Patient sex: F
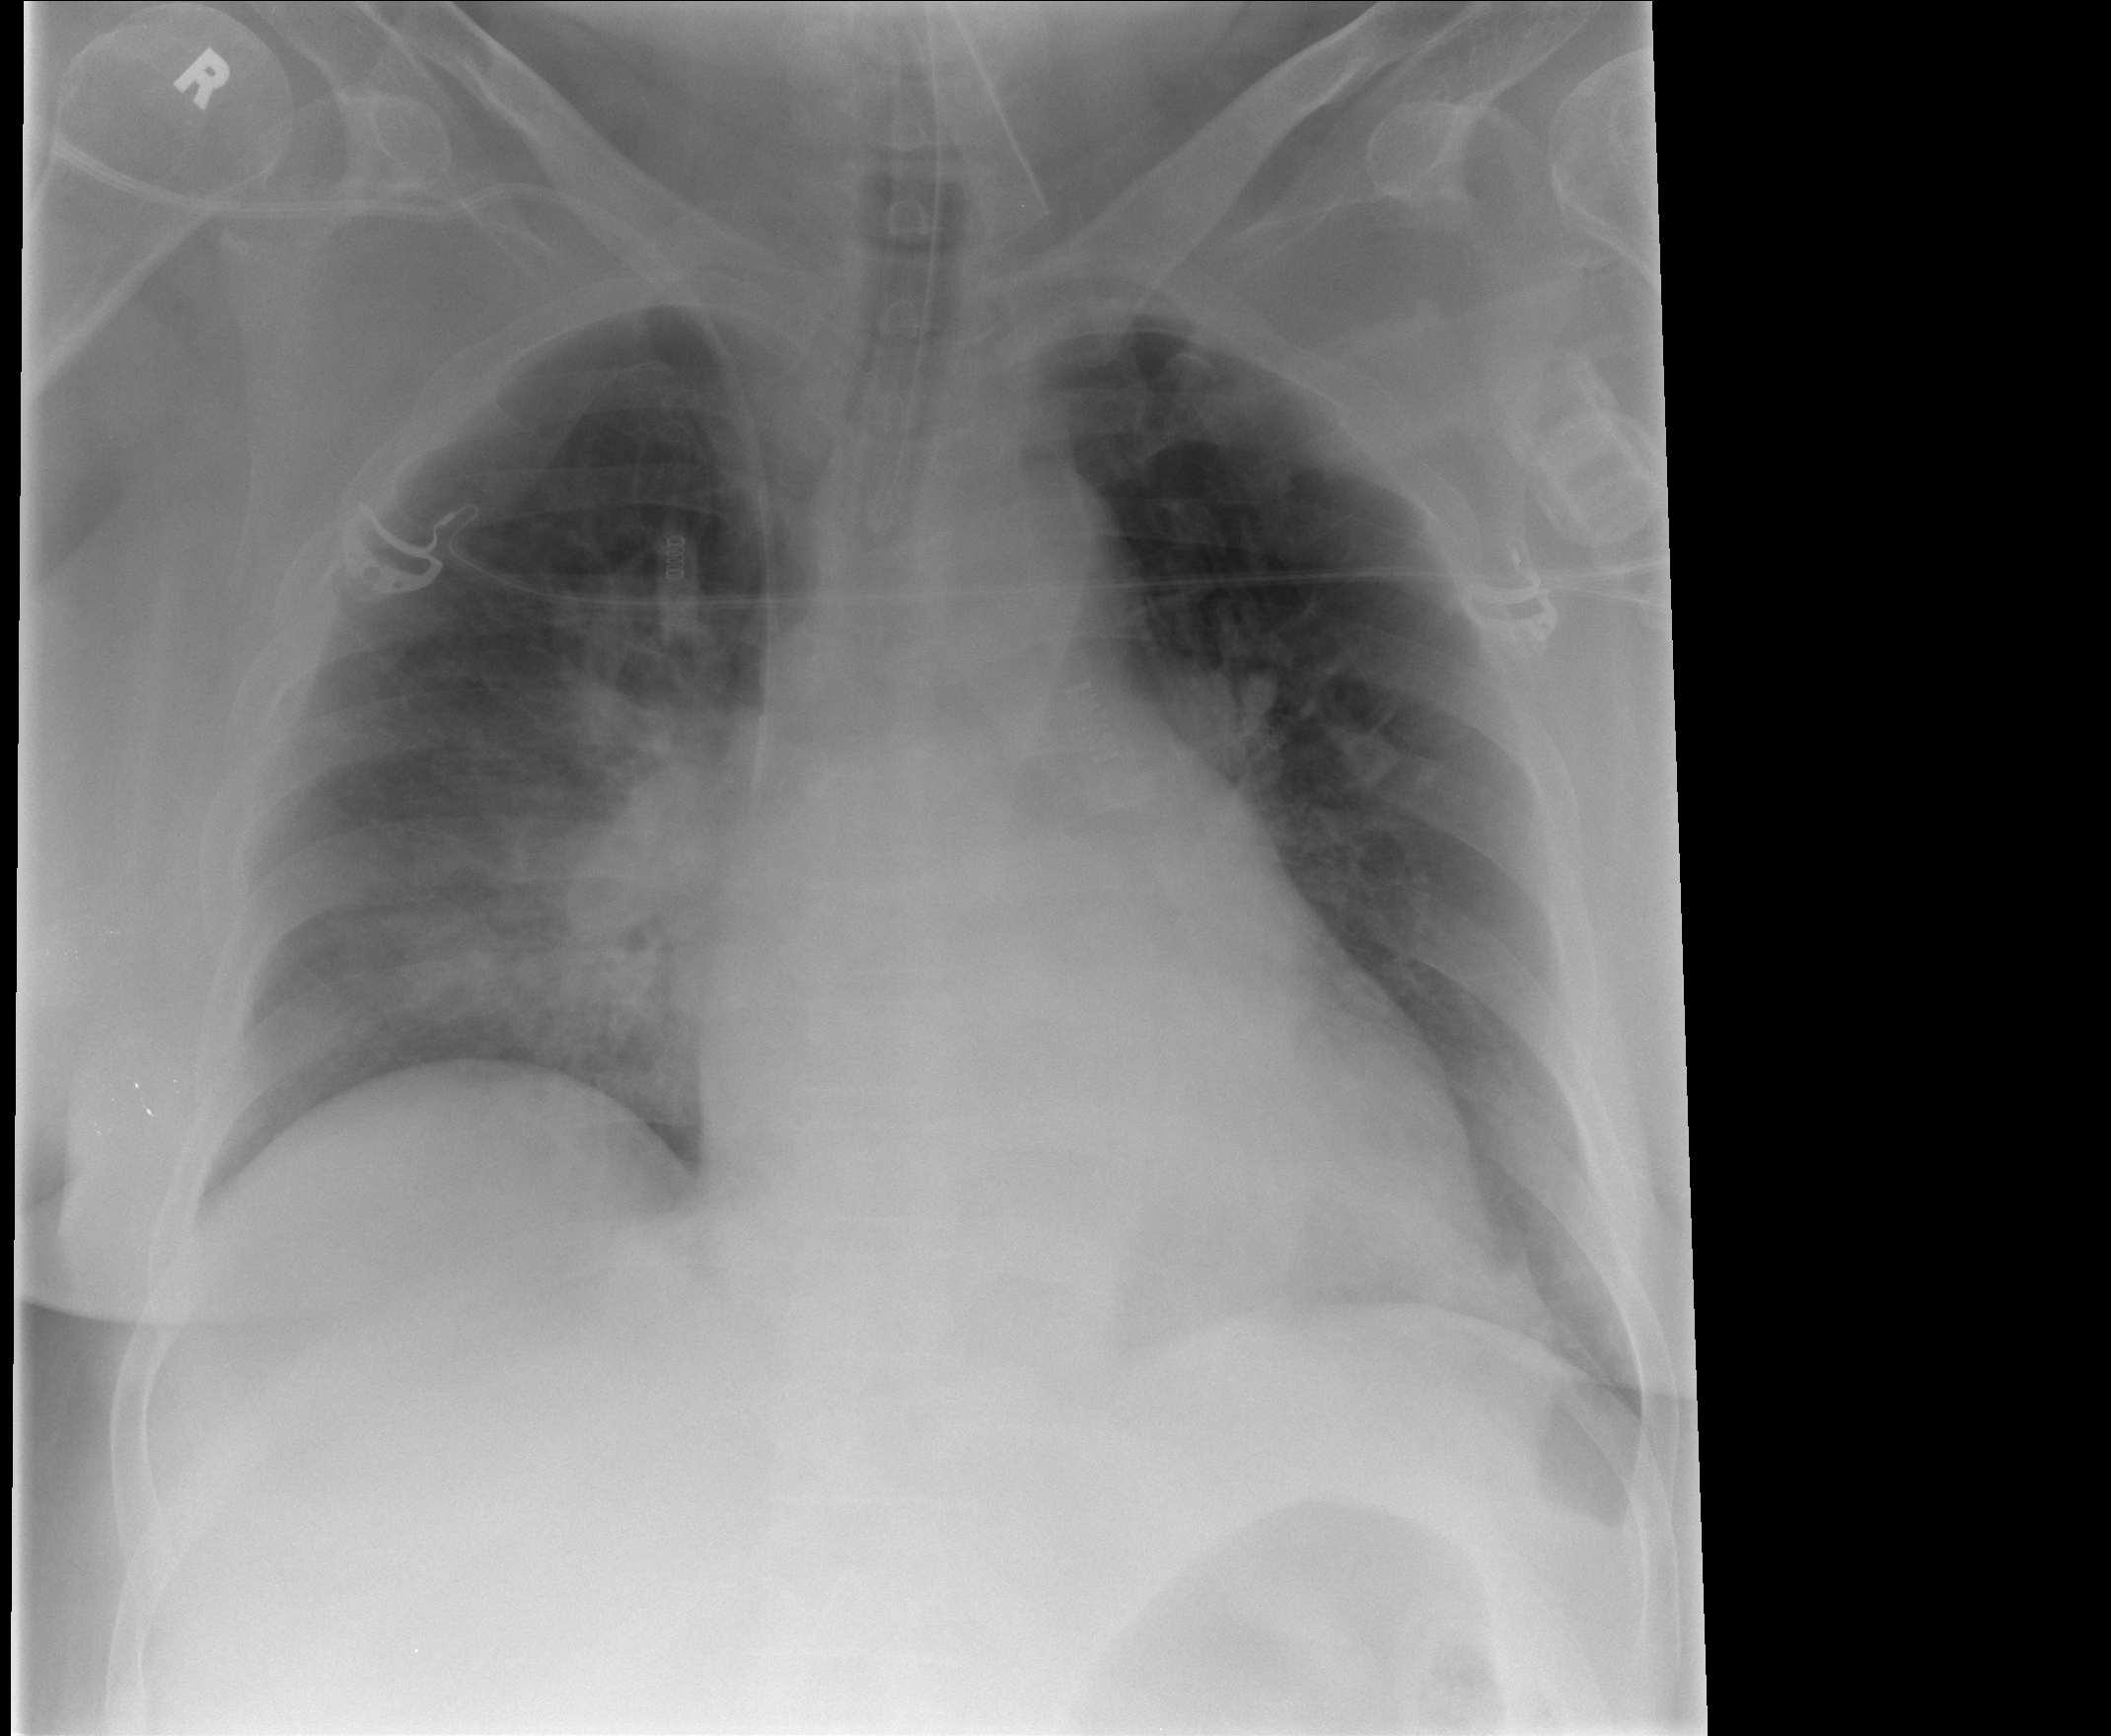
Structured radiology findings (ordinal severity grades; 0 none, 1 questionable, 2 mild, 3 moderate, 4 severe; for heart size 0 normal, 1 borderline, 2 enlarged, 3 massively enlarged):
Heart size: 2
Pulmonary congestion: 2
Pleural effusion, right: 0
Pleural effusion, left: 0
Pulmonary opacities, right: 2
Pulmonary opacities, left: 0
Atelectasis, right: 3
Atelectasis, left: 0